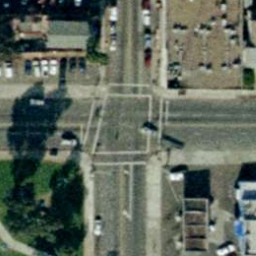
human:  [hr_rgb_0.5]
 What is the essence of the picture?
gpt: intersection